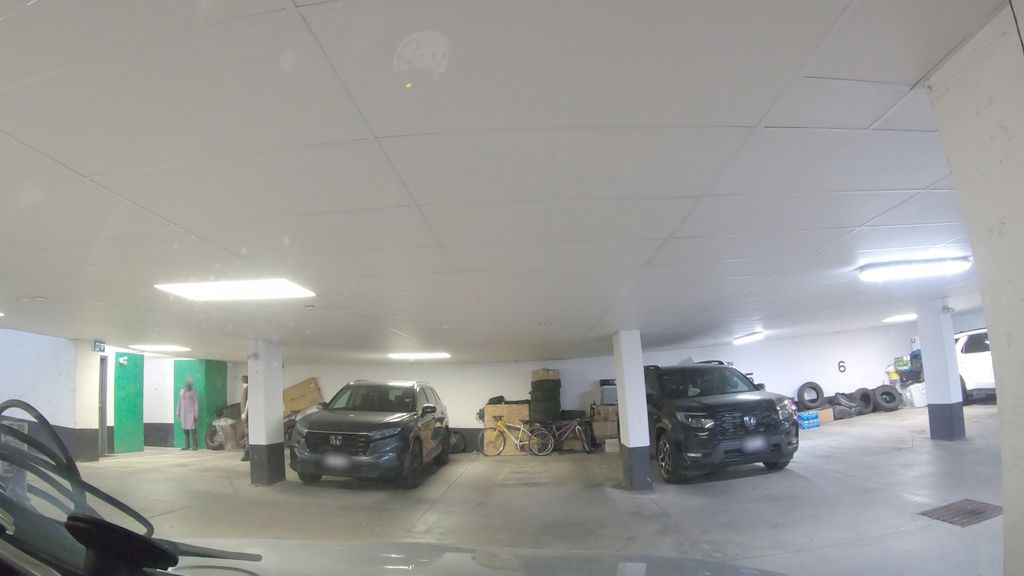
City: toronto